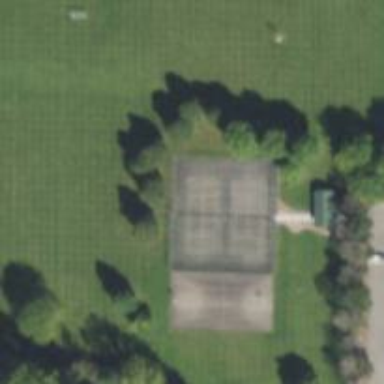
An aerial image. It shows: Tennis court on the leisure land pitch.